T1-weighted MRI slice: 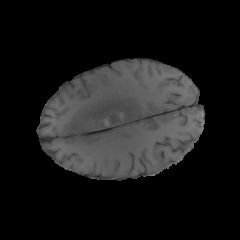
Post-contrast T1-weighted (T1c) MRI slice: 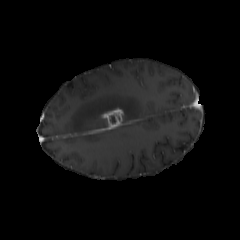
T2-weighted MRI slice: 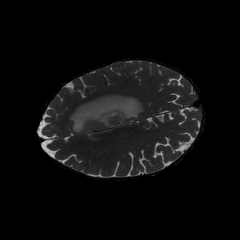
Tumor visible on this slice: yes